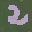
Label: 2